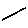
Label: line